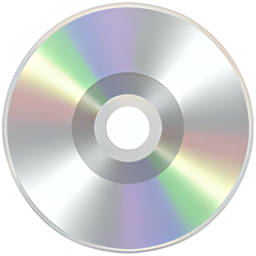
Name: optical disc
Emoji: 💿
Group: Objects
Sub-group: computer